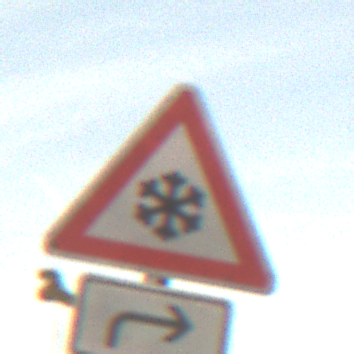
Verkehrszeichen: SchneeOderEisglaette
Zusatzzeichen unten: RichtungsangabeDurchPfeile5
Umgebung: Outdoor, Nature
Tageszeit: SunriseSunset
Wetter: PartlyCloudy
Licht: Natural
Jahreszeit: NotSpecified
Kontrast: LowContrast